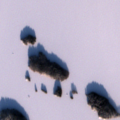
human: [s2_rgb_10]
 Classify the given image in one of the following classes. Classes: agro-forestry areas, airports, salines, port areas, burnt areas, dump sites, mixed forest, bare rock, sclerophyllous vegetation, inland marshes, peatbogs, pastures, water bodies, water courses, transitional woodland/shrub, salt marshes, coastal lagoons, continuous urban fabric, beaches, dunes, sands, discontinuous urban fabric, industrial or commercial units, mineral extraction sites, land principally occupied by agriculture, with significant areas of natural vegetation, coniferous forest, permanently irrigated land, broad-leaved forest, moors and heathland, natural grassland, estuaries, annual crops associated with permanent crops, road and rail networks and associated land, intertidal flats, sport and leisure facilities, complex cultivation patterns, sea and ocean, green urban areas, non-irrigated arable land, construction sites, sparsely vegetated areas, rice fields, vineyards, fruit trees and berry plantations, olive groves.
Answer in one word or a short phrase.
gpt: water bodies